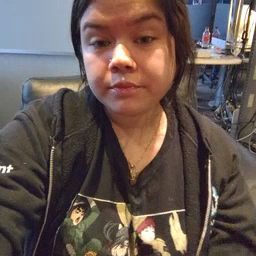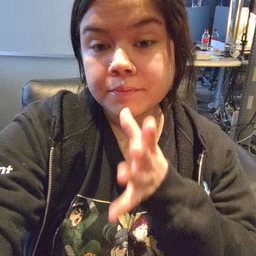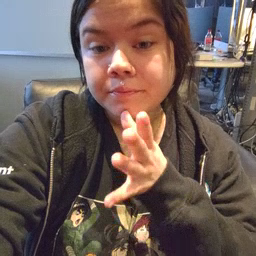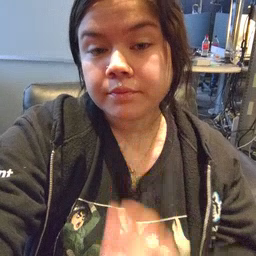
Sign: mom